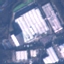
Label: Industrial